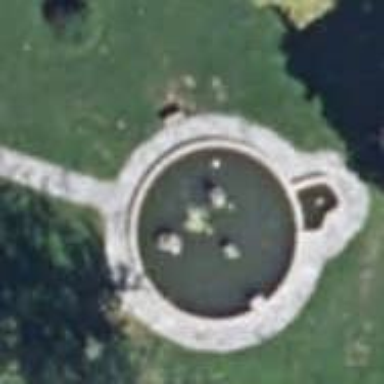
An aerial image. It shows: Fountain.